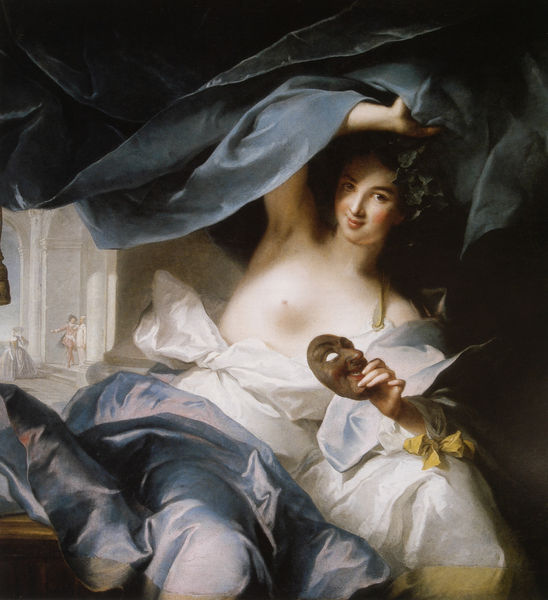
Titel: Thalia, Muse der Komödie
Standort: San Francisco (California)
Institution: Fine Arts Museums of San Francisco
Schlagwörter: akt, blau, dunkel, gemälde, hand, haut, himmel, körper, mann, nackt, schatten, umhang, weiß, frauen, gelb, grün, menschen, mädchen, sitzen, braun, brust, busen, fenster, finger, frankreich, frau, grau, haar, hell, hintergrund, kleid, licht, mund, männer, nase, paris, raum, schwarz, säule, säulen, vordergrund, zimmer, ölbild, blick, dame, gebäude, rot, schloss, tuch, beige, malerei, rock, schleife, jung, architektur, arm, augen, falten, gesicht, halten, inkarnat, samt, bild, bildnis, hals, hände, portrait, porträt, vorhang, sonne, gewand, gold, haare, kostüm, stoff, tücher, decke, klassizismus, pflanze, theater, augenbrauen, lippen, locken, rokoko, rouge, seide, fliegen, engel, balkon, gleb, lächeln, brüste, wangen, liebe, sofa, bogen, italien, venedig, backen, sonnenlicht, lila, violett, hof, bank, saal, französisch, staffage, treppe, treppen, kissen, falte, maskerade, glanz, bett, stufen, lichteinfall, laken, stofflichkeit, brustwarze, erotik, erotisch, knie, oberkörper, lächelnd, entblößt, kokett, make up, halle, satin, bögen, lachen, spiel, arkade, antike, maske, durchblick, palast, verbergen, allegorie, kranz, bettzeug, verführung, efeu, junger mann, fleigen, antik, achsel, bahn, blumenkranz, versteck, tempel, haarsträhne, david, verstecken, brezel, verspielt, theatralisch, bauschig, schelm, gewandfalten, nattier, mäner, ingres, nett, toskana, quadratisch, schauspielerin, glücklich, leonardo, bleu, verschmitzt, galant, achseln, geheim, grille, caravaggio, flten, staffagefigur, nackte haut, gemäld, schelmisch, donatello, ephebe, caravagio, maskiert, schwatten, saumen, spielerisch, aufdecken, demaskiert, demaskierung, guckguck, kopfkranz, maskieren, carravagio, blauer stoff, bachuss, roude